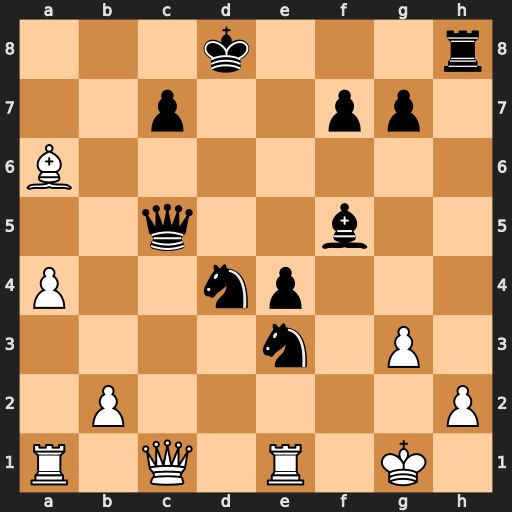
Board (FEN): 3k3r/2p2pp1/B7/2q2b2/P2np3/4n1P1/1P5P/R1Q1R1K1
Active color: w
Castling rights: -
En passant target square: -
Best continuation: Qxc5 Nf3+ Kf2